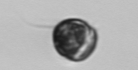
Label: Dinophyceae